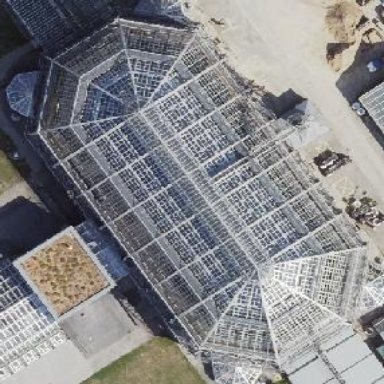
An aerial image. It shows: Attraction with greenhouse.